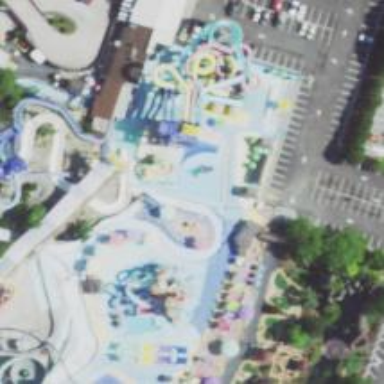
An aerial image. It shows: Water slide attraction.